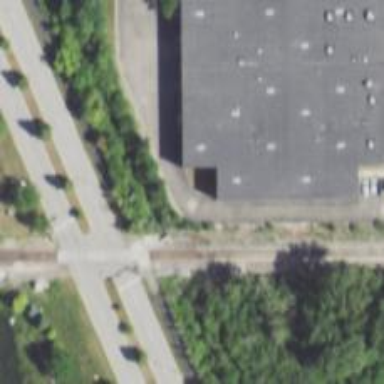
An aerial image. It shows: Railway crossing.